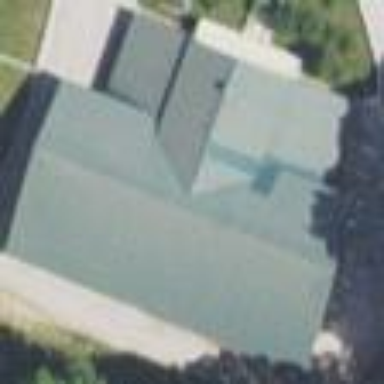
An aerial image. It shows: Stable building.